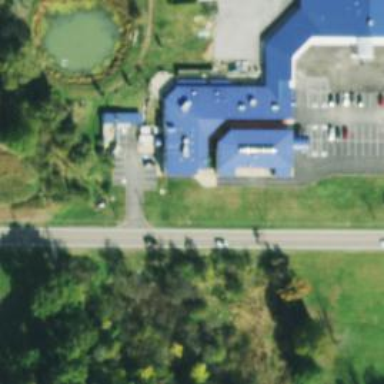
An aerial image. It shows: Animal shelter.